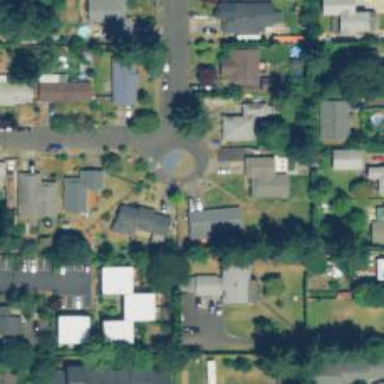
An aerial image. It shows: Residential road with sidewalk on the left.